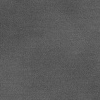
Atmospheric dust classification: dusty